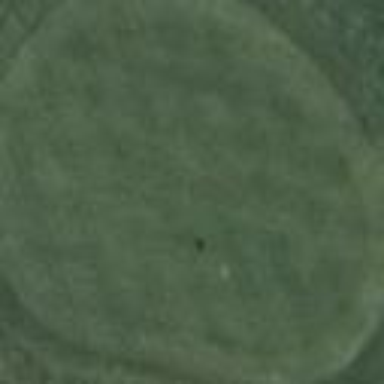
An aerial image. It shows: Golf green.